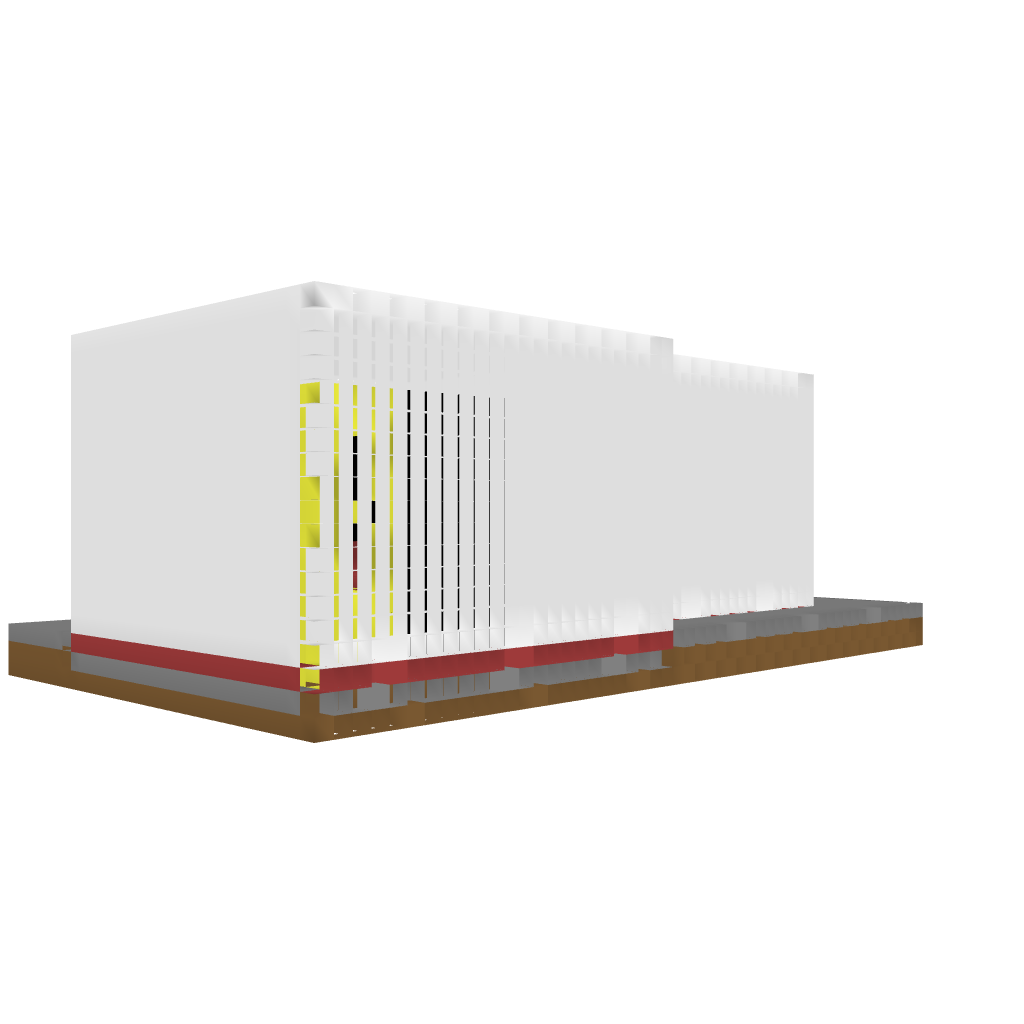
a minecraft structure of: MyPVP bad low quality